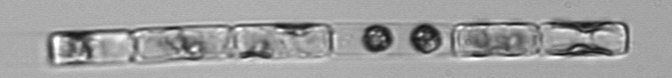
Label: Guinardia_delicatula_TAG_internal_parasite